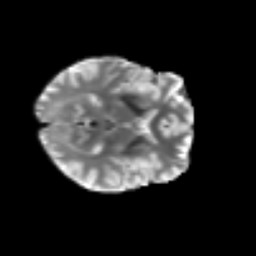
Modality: T2w
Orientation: axial
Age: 53
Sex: female
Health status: ill
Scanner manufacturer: siemens
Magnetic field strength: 3 T
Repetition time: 8.7 s
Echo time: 0.11 s